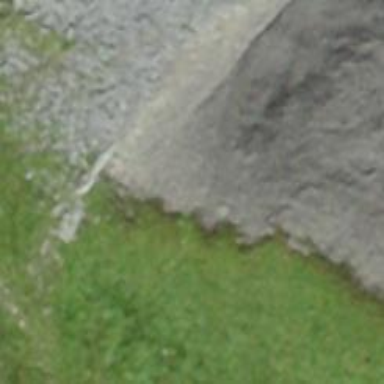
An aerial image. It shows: Cliff in nature.